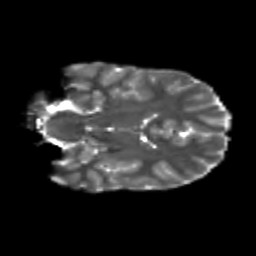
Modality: T2w
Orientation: coronal
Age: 12
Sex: male
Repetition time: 9.4 s
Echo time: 0.089 s